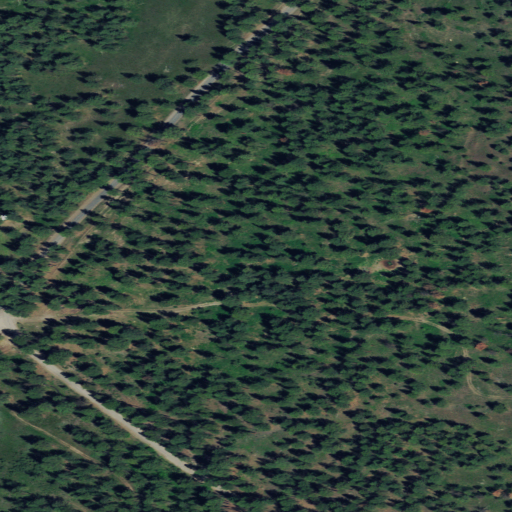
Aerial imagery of valley in Oregon named Lost Valley containing evergreen forest, grassland, shrub, and open development